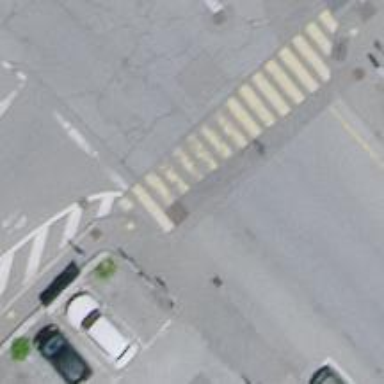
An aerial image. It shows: Crossing with both unmarked and marked sections.